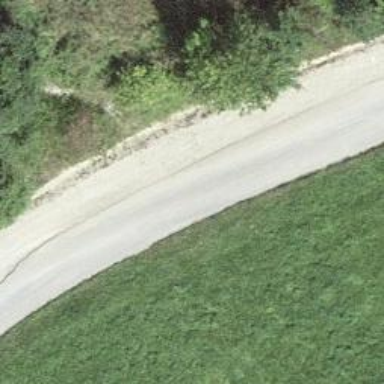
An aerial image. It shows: Unclassified paved road.